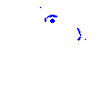
Particle: kaon